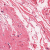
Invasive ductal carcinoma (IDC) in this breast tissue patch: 0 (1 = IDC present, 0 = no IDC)